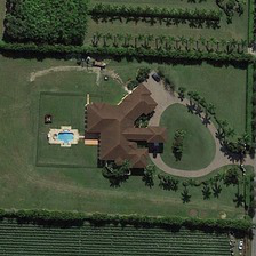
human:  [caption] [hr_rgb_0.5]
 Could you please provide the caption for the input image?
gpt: There is a house near swimming in the meadow.

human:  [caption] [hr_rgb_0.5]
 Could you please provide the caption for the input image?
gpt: The house with a swimming pool nearby is on the grass.

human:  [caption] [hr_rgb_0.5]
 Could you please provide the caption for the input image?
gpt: The house with a nearby swim is on the lawn.

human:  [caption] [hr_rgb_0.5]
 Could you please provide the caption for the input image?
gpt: this house is connected to the road in its front which passes those farmland .

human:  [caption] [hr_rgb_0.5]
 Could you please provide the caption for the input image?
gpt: a building with a pond is surrounded by many orderly trees .